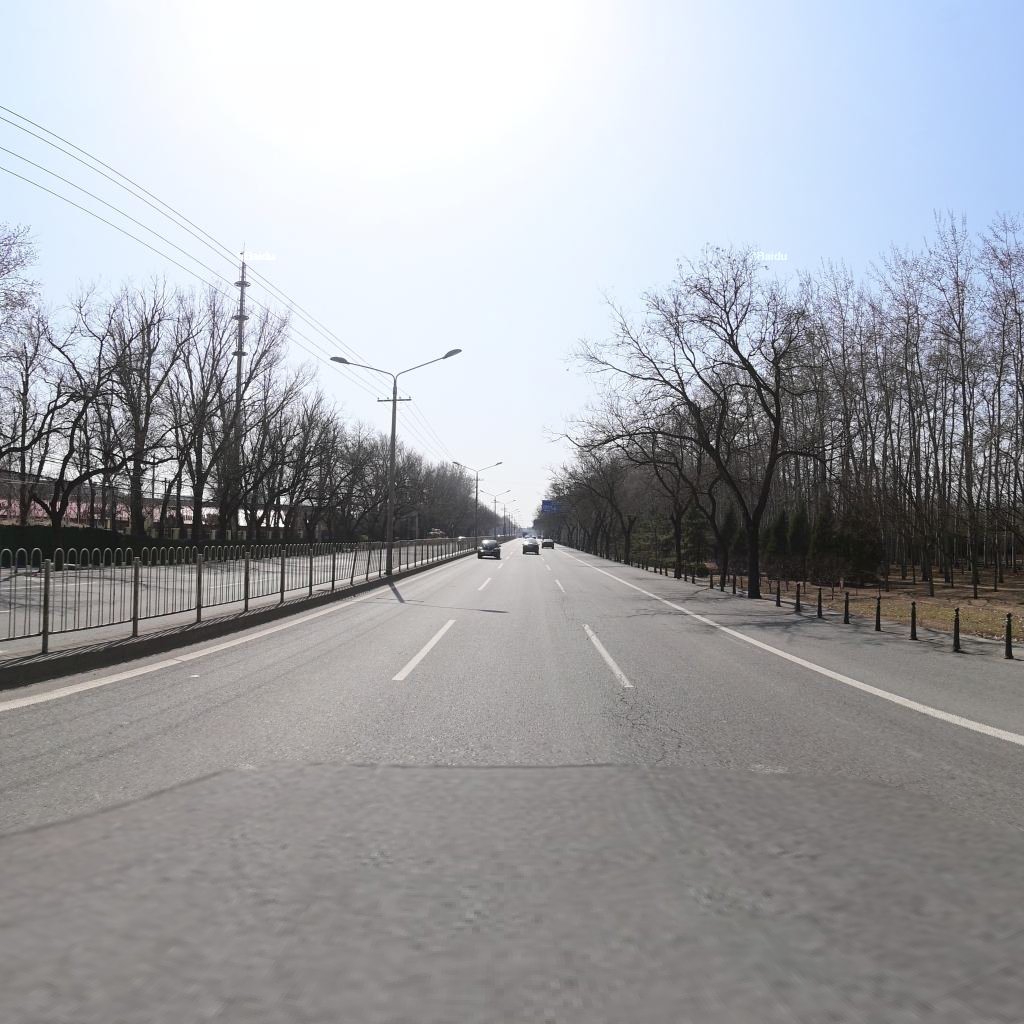
Region: Chaoyang
Road damage annotations: alligator crack, alligator crack